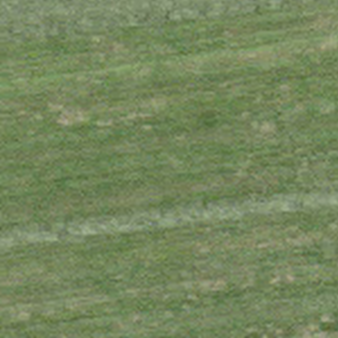
Label: other